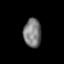
Tissue: lung
Cell type: T cells
Senescence score: 0.2125
Nuclear area (px): 498
Mean DAPI intensity: 123.855